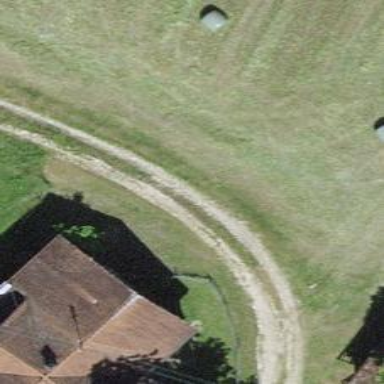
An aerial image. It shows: Gravel track road.